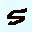
Label: 5